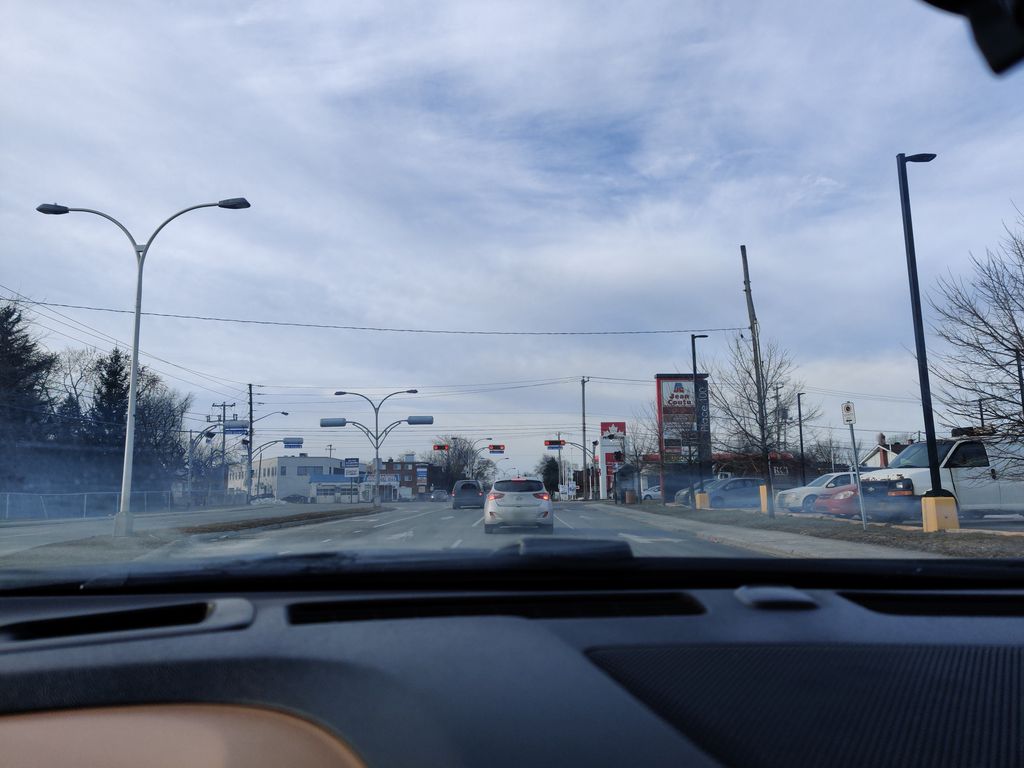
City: montreal